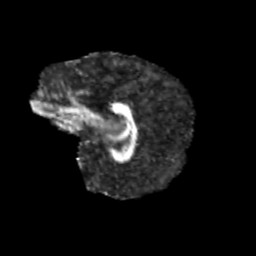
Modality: FA
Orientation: sagittal
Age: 10
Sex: female
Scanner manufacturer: siemens
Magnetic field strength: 3 T
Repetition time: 3.8 s
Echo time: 0.07 s